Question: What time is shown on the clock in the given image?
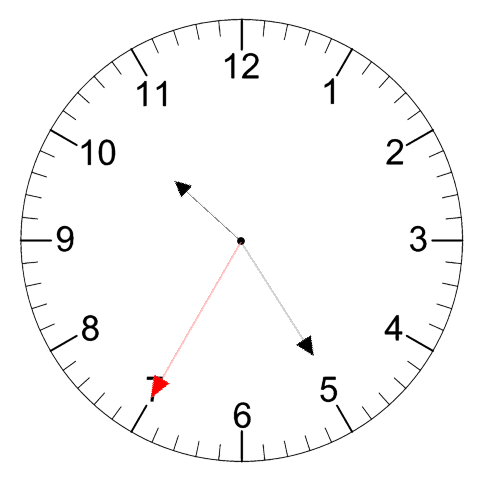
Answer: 10:24:35